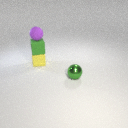
small yellow rubber cube behind small green metal sphere